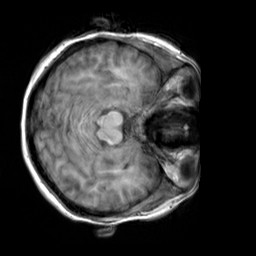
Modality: T1w
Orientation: axial
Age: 23
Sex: female
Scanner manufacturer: siemens
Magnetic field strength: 3 T
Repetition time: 2.3 s
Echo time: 0.00303 s